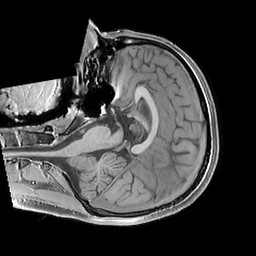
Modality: T1w
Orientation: axial
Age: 23
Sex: male
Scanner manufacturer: philips
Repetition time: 0.0076 s
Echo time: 0.0024 s